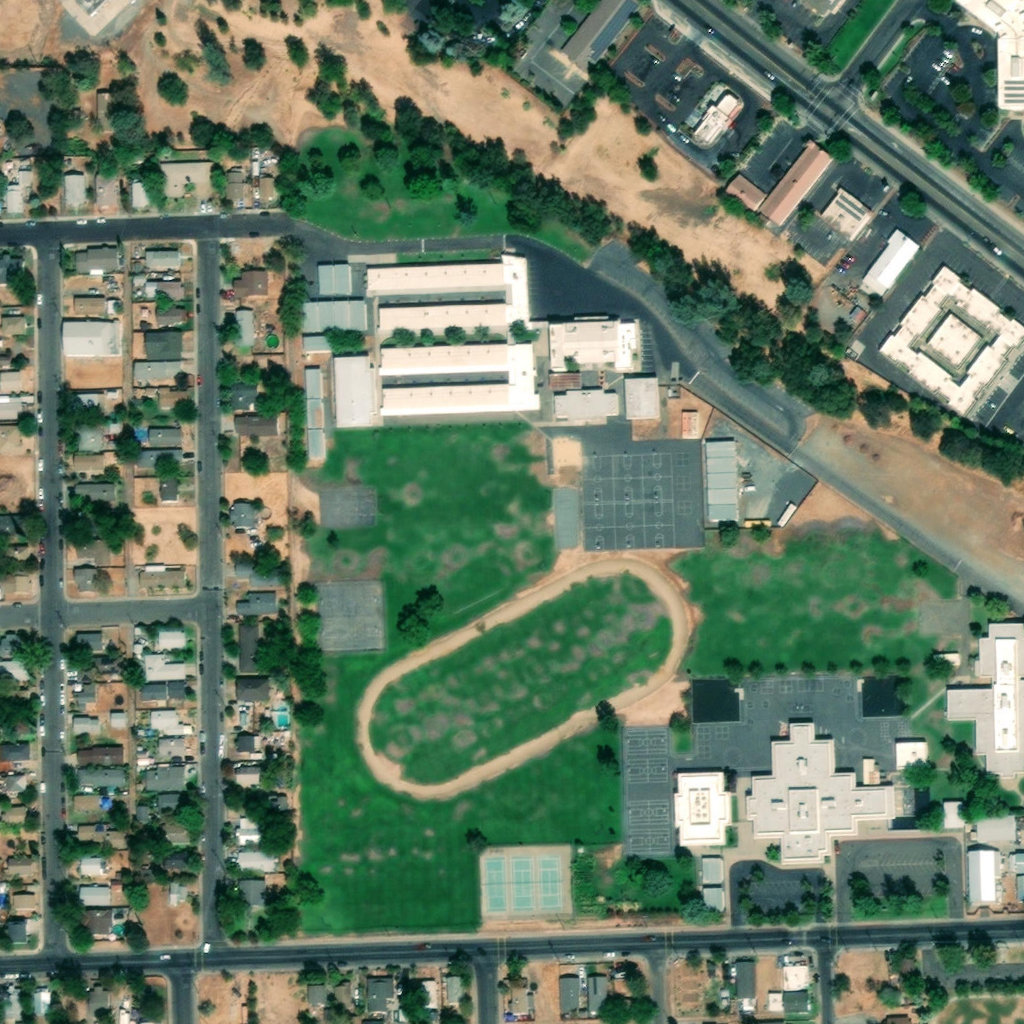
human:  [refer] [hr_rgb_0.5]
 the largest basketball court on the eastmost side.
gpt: <box>[[57, 44, 65, 53, 0]]</box>